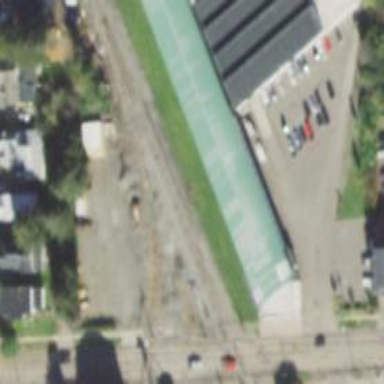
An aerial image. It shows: Rail spur service.